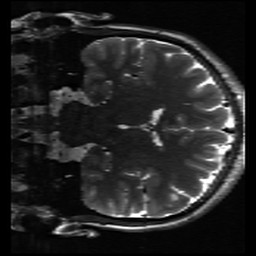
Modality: inplaneT2
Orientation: coronal